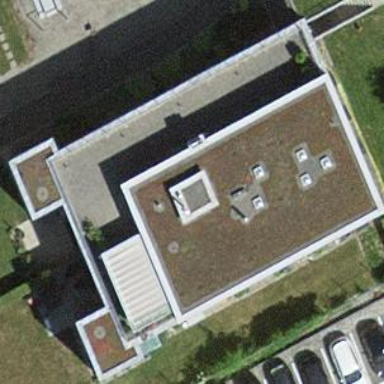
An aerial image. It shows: Flat-roofed building.